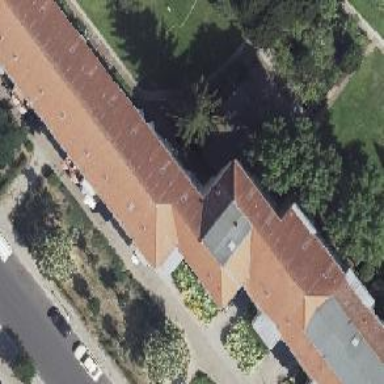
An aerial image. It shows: Part of building.